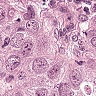
Metastatic tissue present: yes